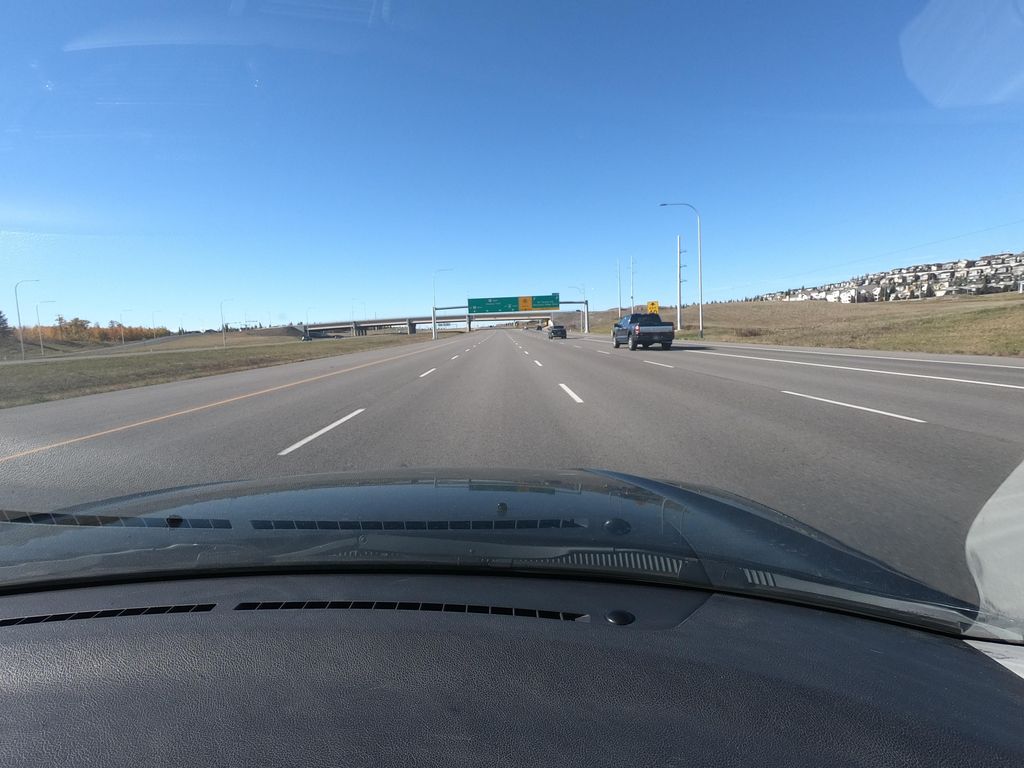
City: calgary